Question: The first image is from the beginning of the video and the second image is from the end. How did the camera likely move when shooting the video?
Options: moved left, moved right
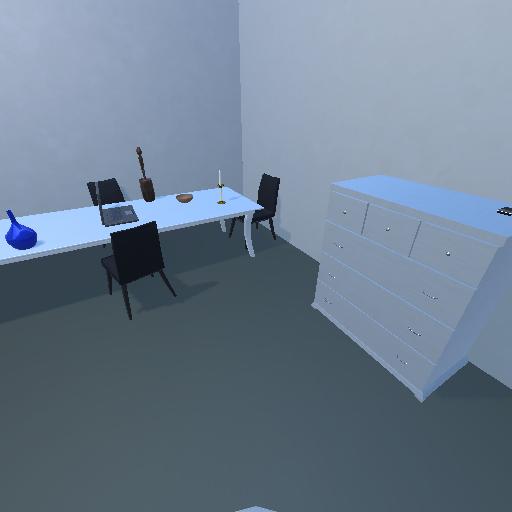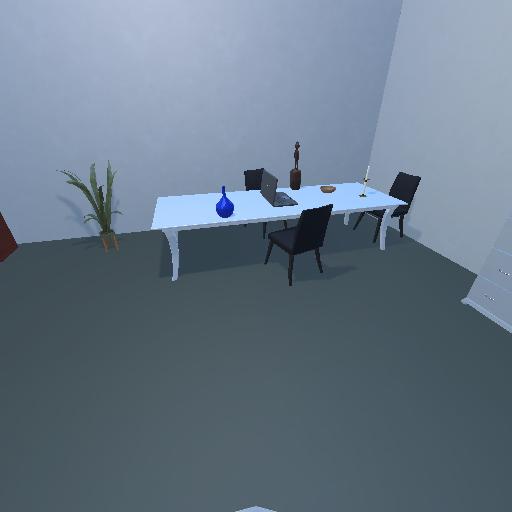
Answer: moved left